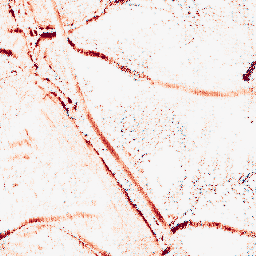
Category: morphological
Decomposition family: morphological_ellipse
Decomposition parameters: operation: opening
width: 10
height: 5
Upsampling method: regularized
Upsampling parameters: scale: 4
lambda_reg: 0.1
Upsampling scale: 4